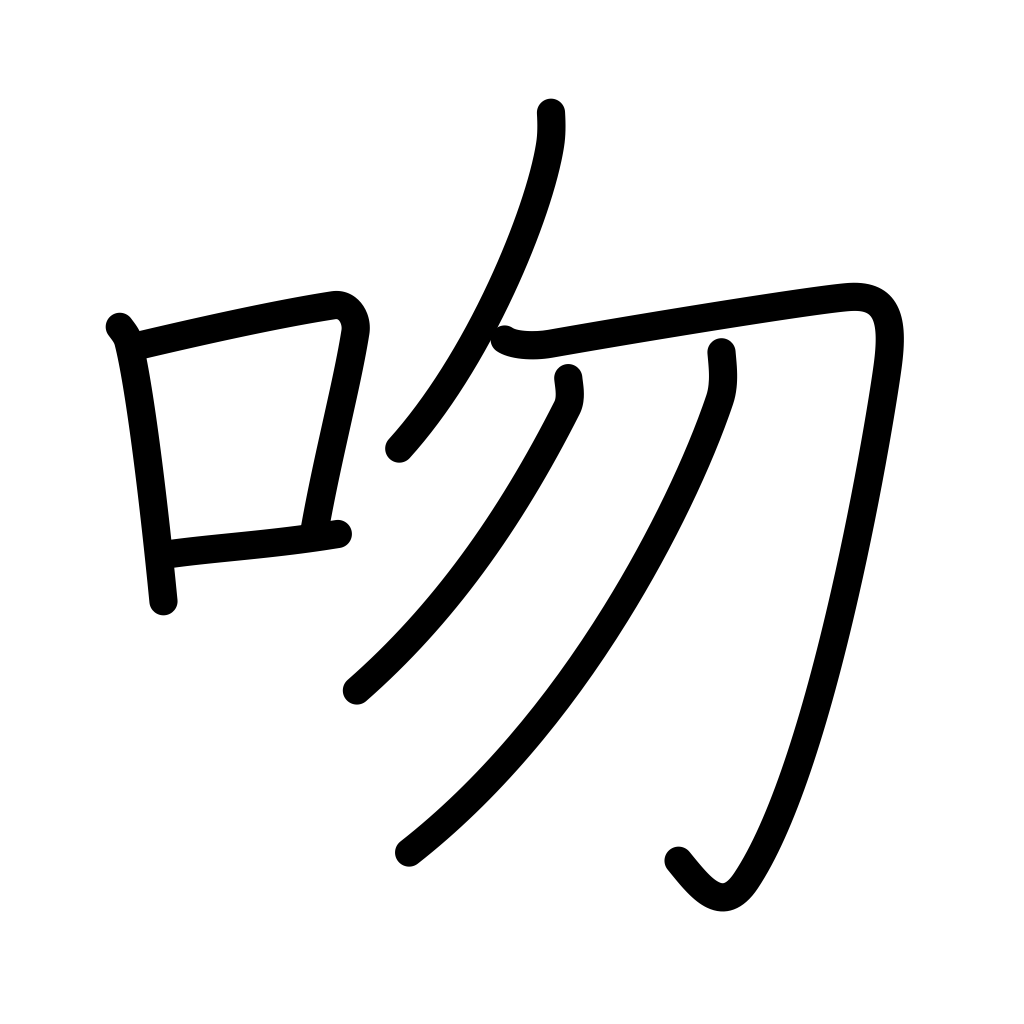
Meaning: proboscis